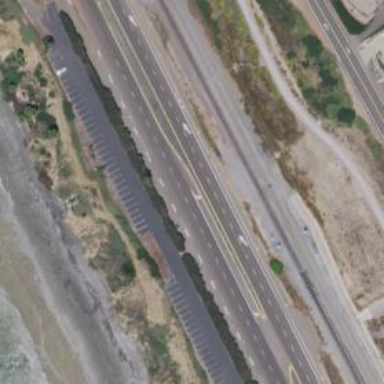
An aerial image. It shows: Primary highway.